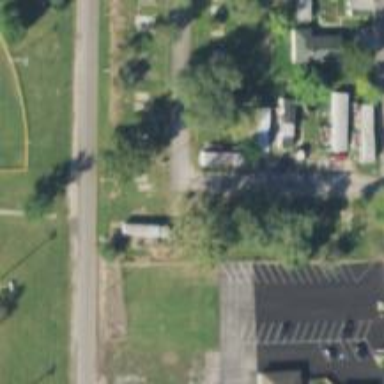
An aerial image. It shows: Alley classified as service road.